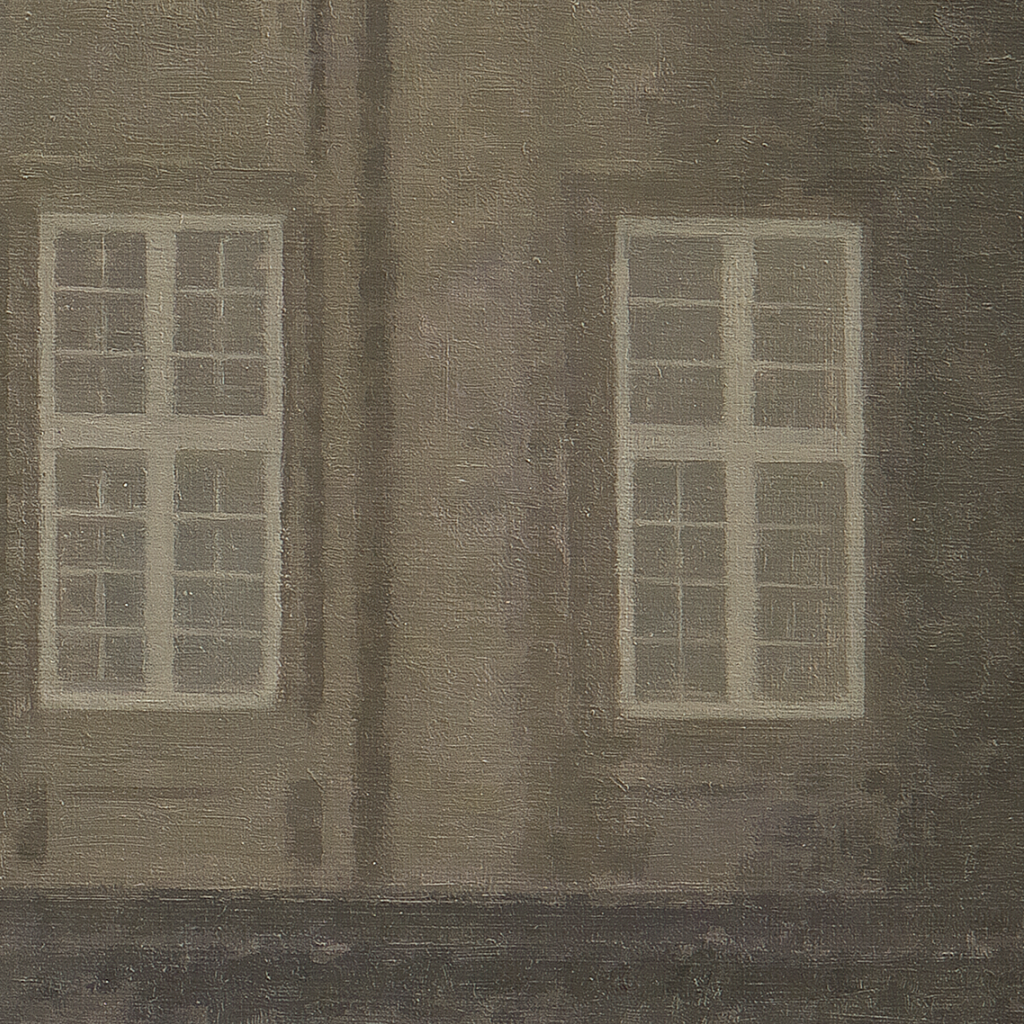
exterior wall, wide, overcast daylight, pale stone building facade with two tall white-framed windows side by side, vertical pilaster casting dark shadow band between them, dark base at bottom, muted atmospheric background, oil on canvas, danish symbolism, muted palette